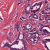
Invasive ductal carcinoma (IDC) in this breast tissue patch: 1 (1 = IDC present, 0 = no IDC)